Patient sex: M
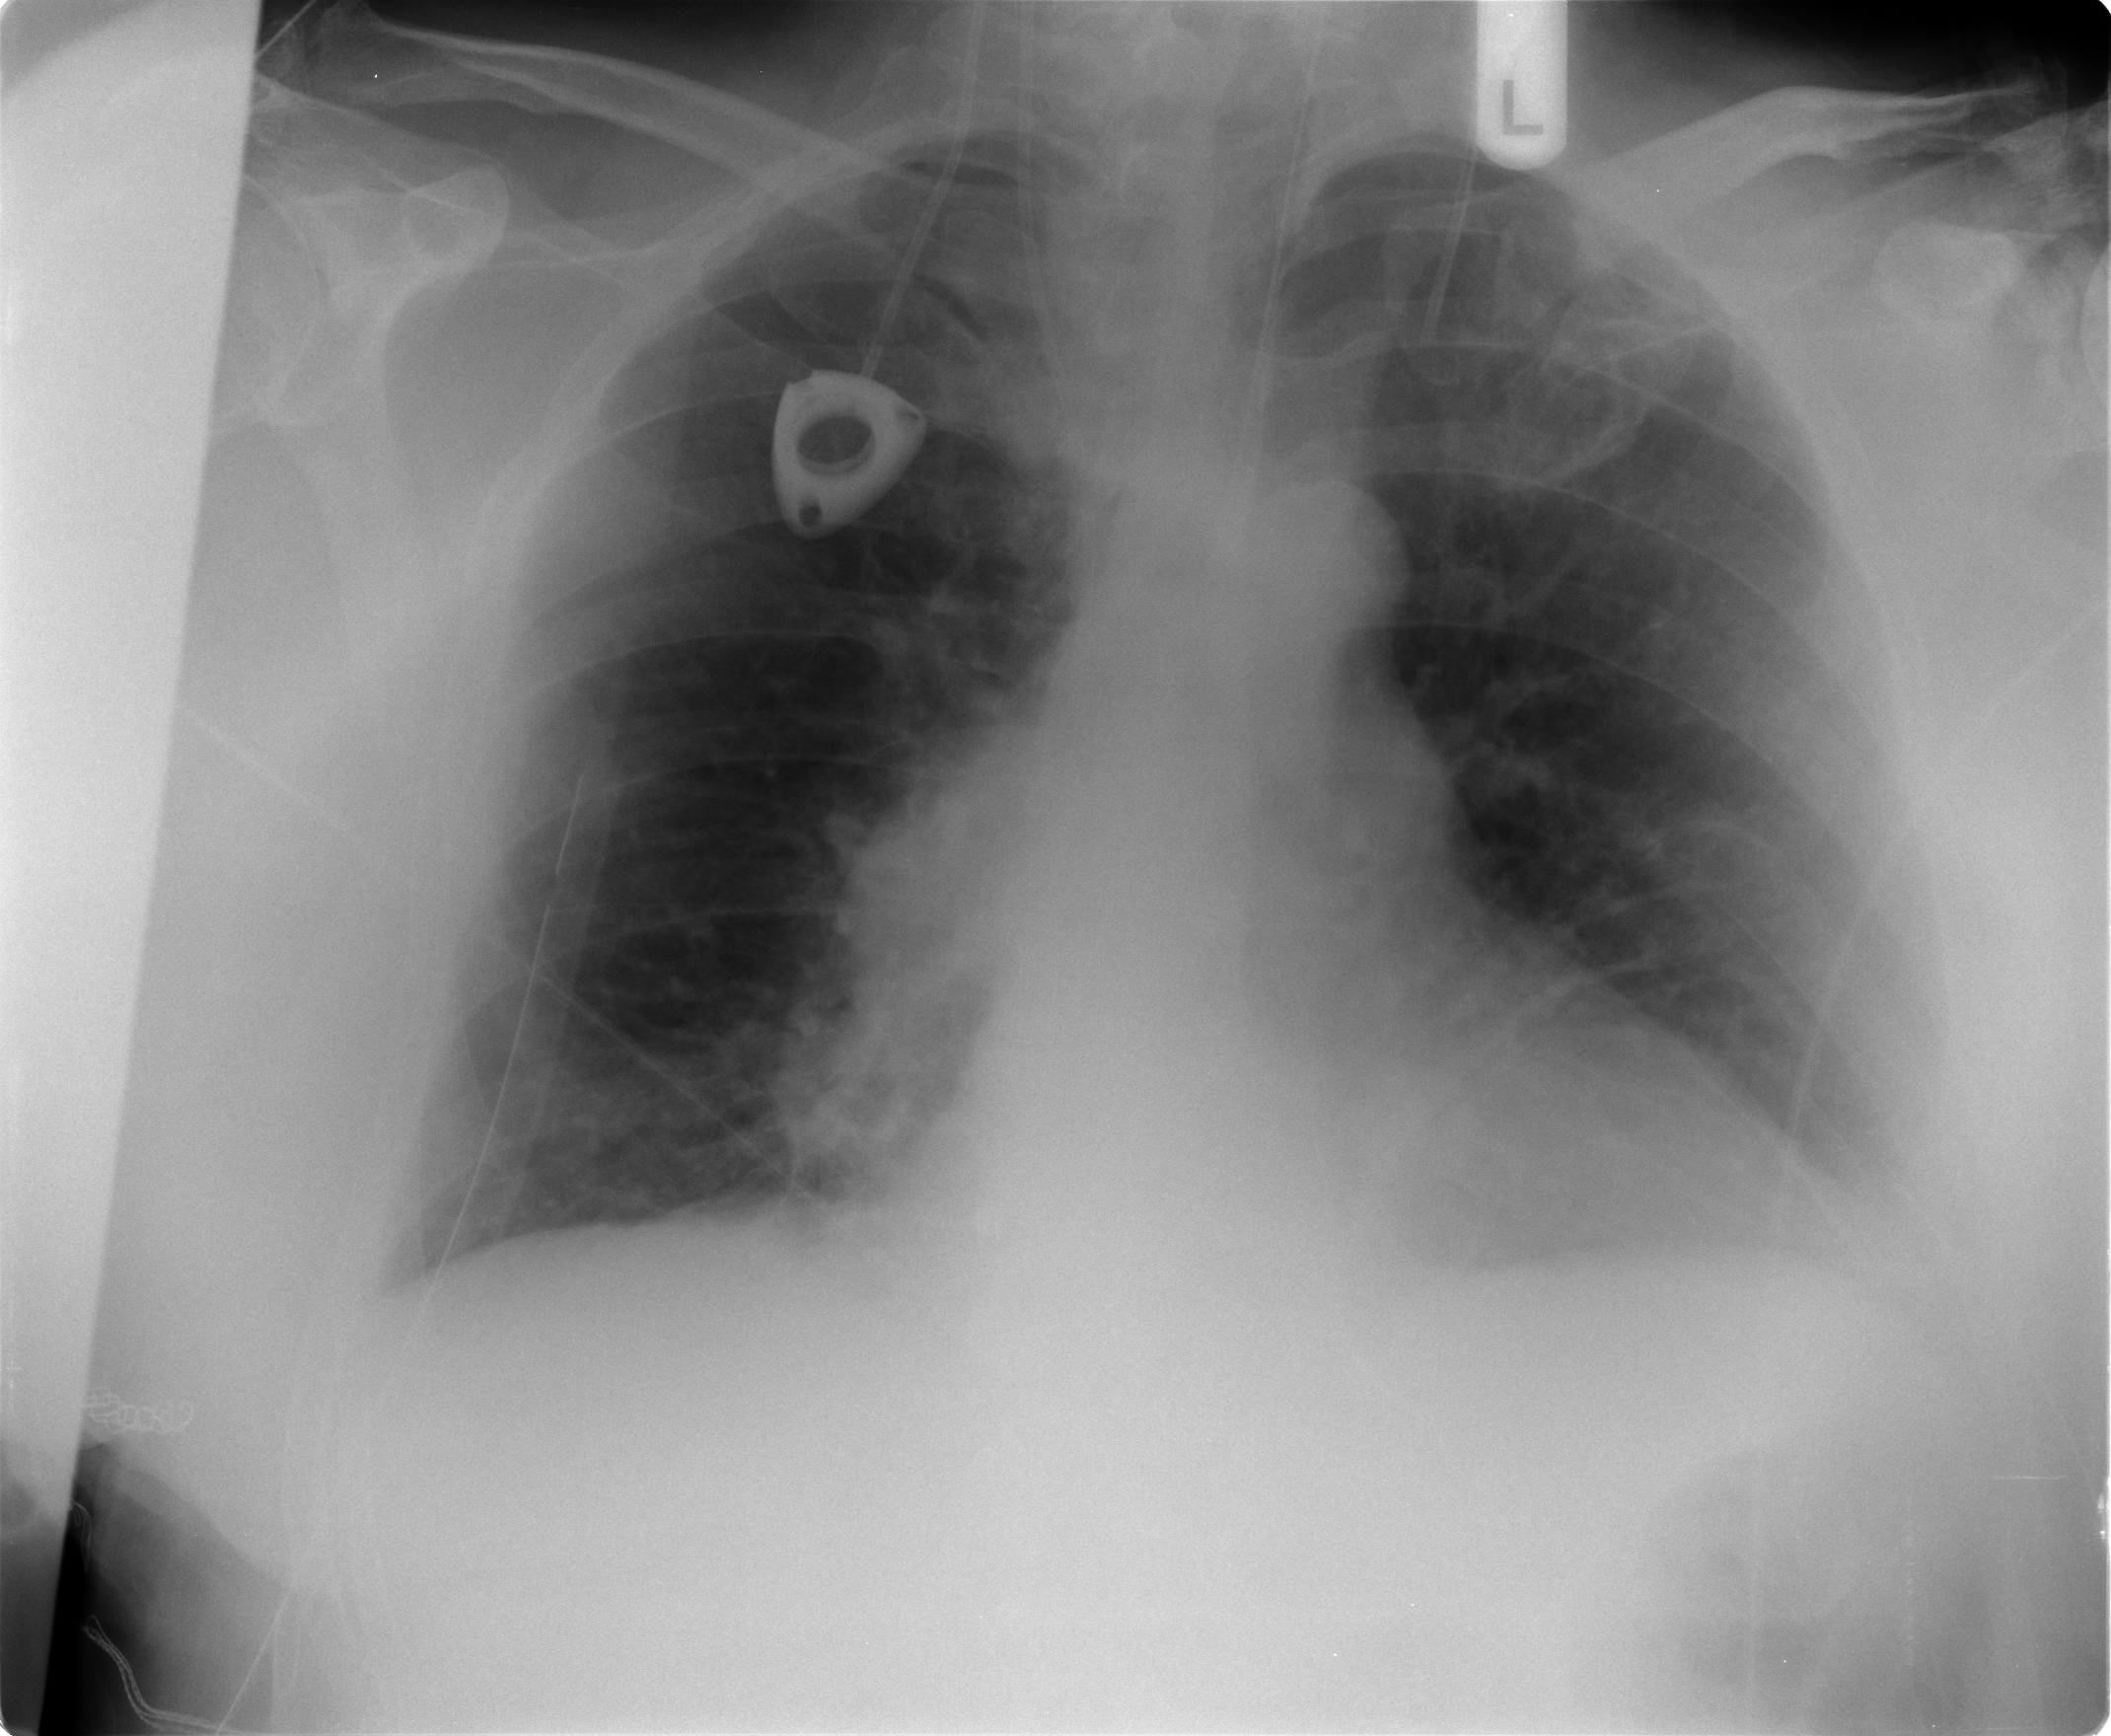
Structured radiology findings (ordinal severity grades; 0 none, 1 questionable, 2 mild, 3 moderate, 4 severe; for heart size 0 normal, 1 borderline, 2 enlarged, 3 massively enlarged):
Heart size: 1
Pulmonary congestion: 2
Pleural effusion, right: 0
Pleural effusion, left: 1
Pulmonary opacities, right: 1
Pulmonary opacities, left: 0
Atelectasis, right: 2
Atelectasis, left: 1